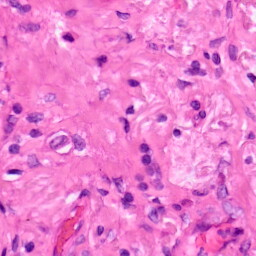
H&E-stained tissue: Lung